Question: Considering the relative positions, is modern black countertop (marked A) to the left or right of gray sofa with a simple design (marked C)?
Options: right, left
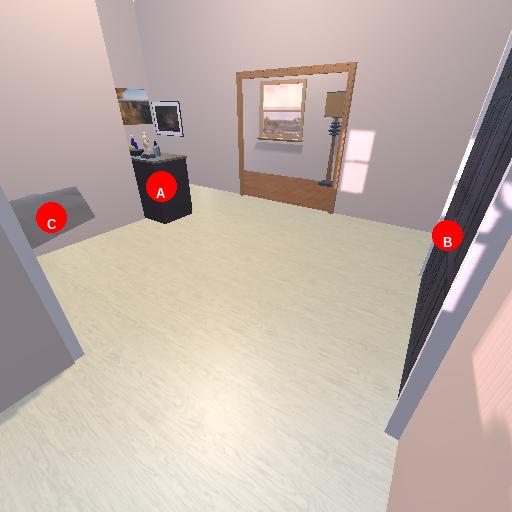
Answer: right